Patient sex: M
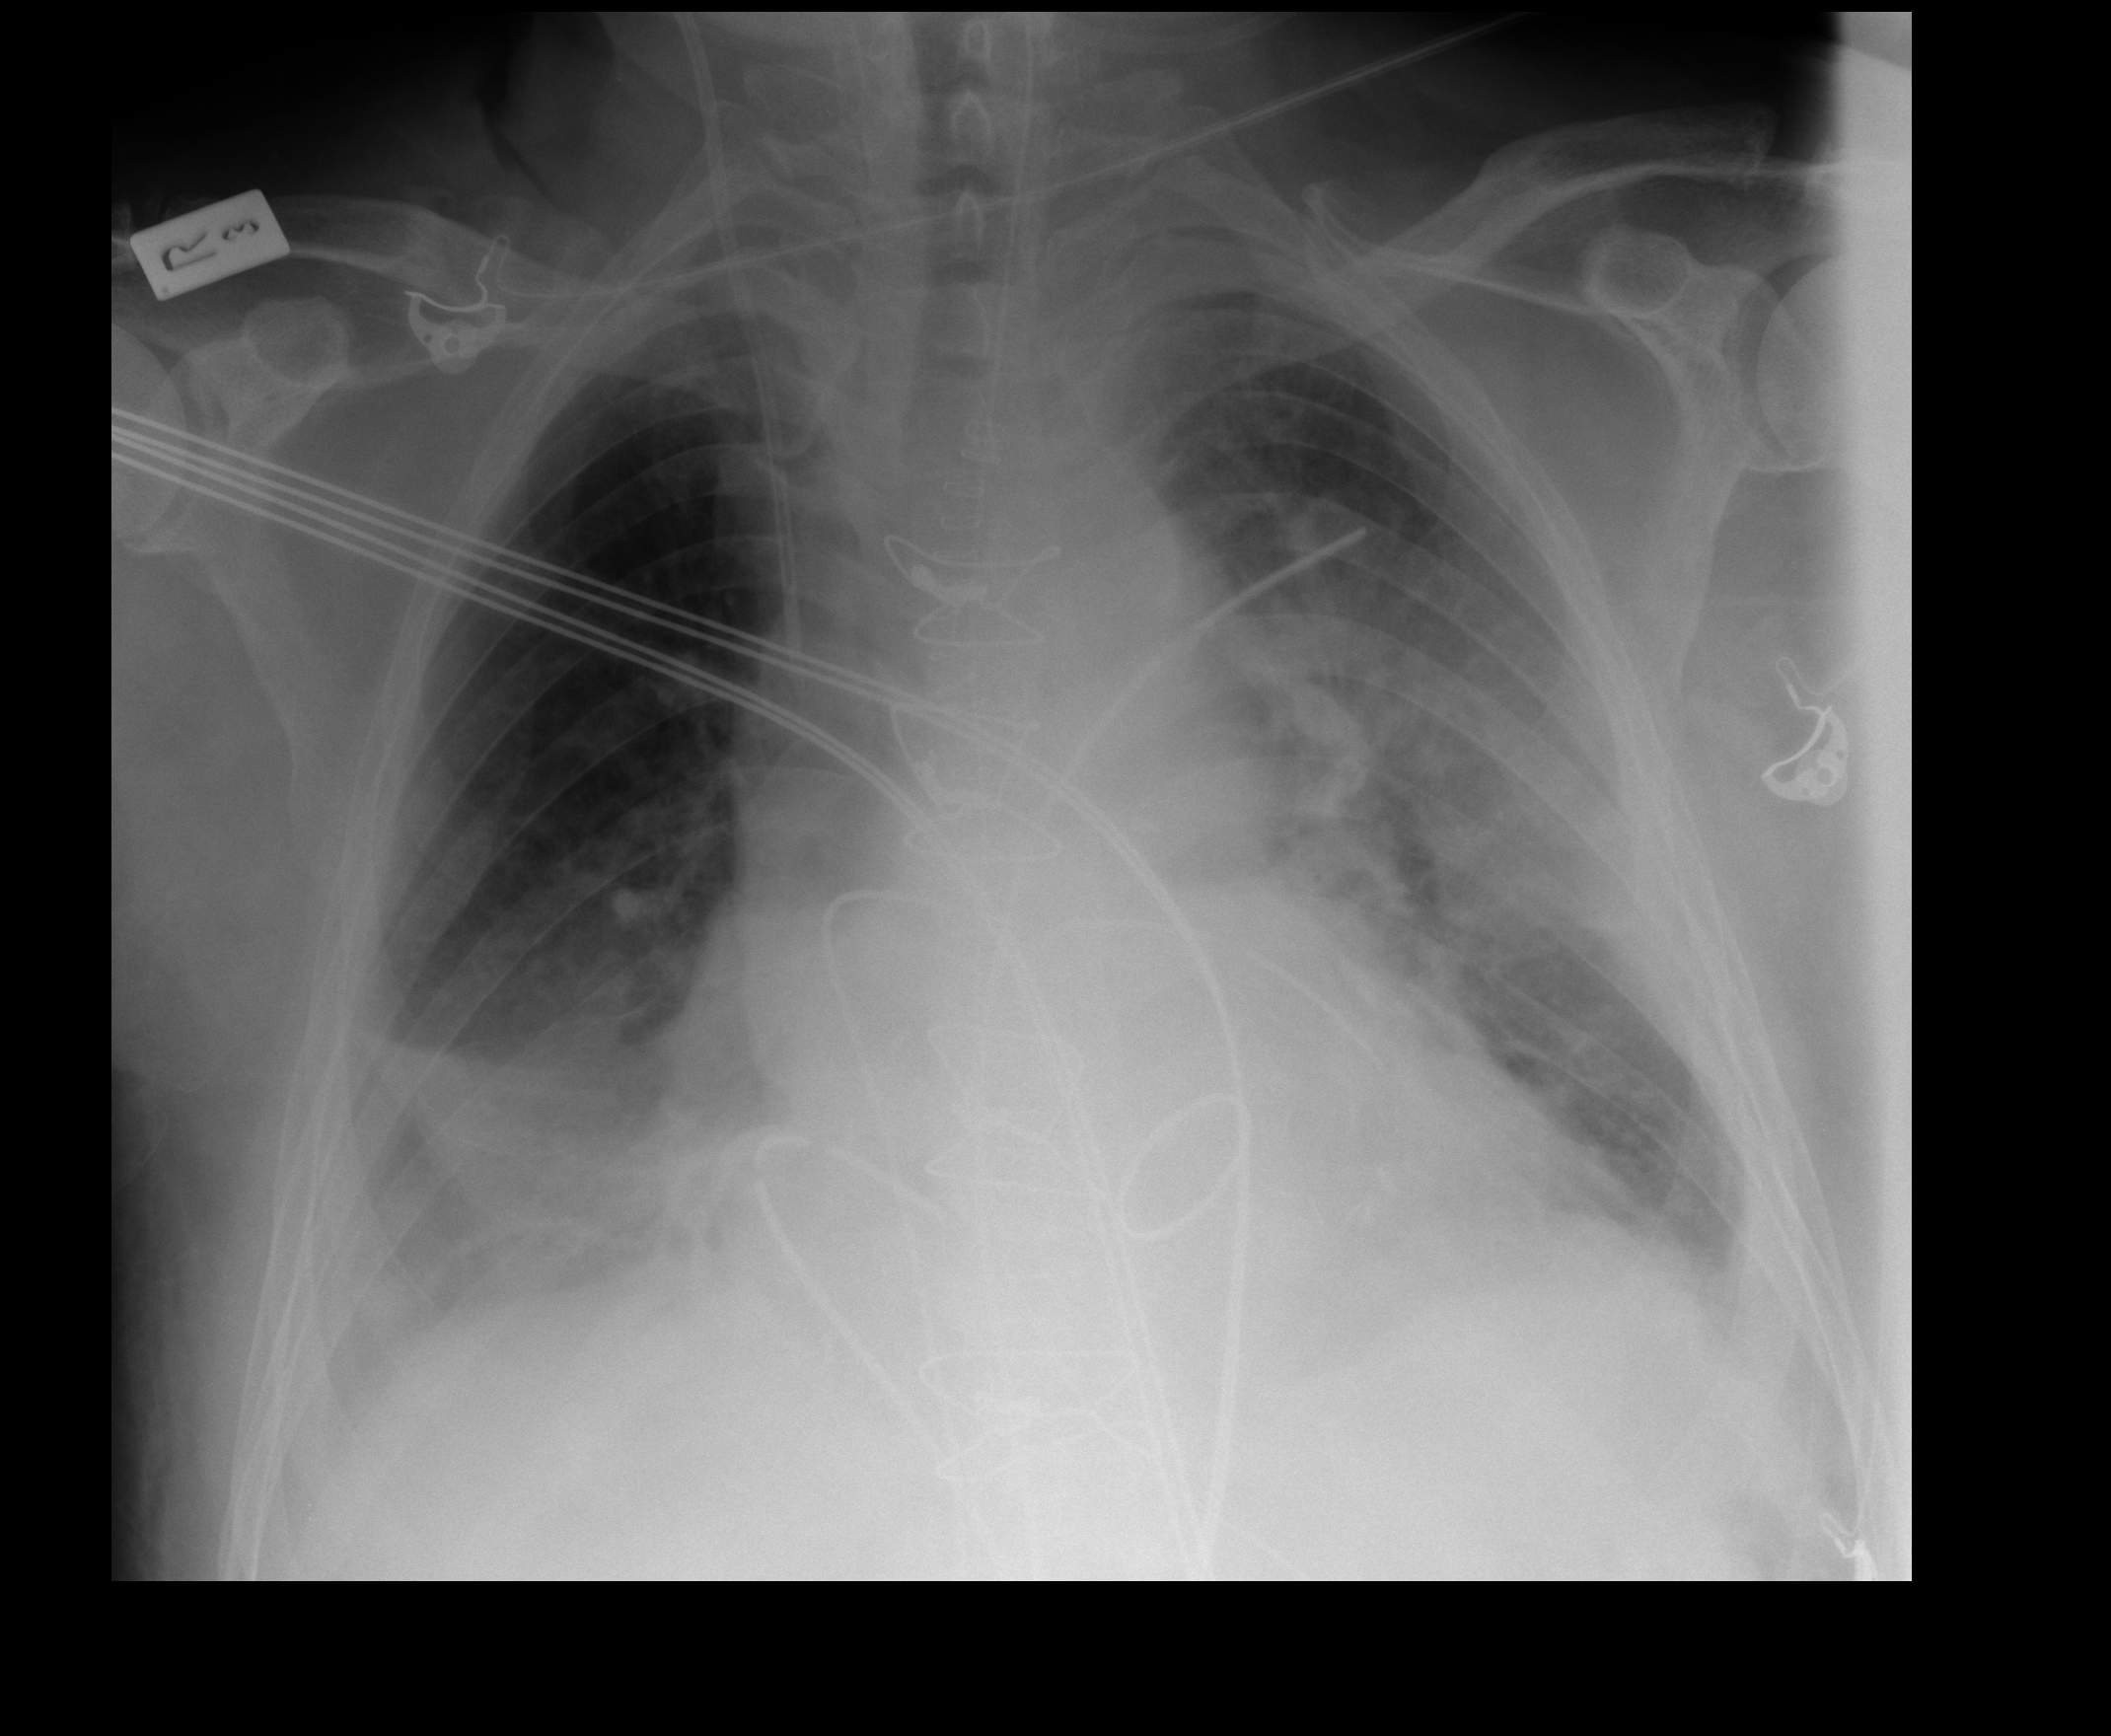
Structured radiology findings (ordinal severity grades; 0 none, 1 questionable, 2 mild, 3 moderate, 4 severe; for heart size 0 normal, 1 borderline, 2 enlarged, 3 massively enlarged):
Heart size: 2
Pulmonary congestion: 0
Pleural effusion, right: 2
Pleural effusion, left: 2
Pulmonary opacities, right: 2
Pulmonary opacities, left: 2
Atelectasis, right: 2
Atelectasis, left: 2